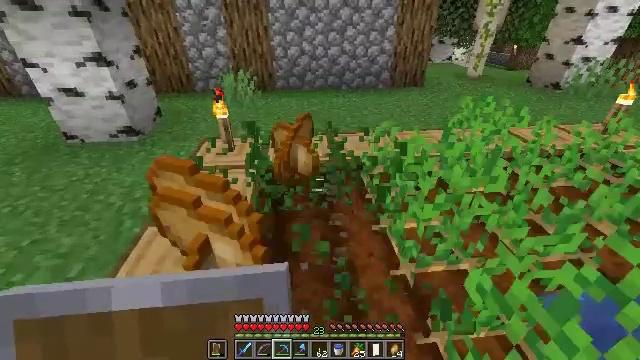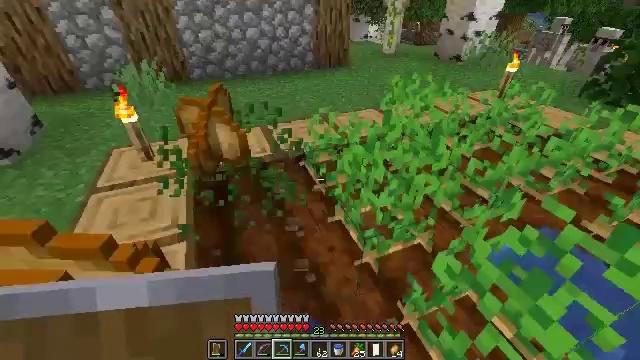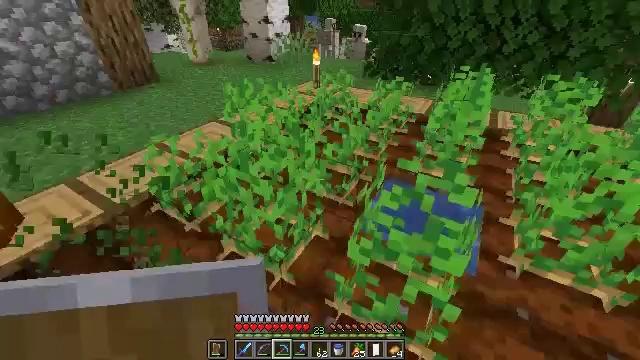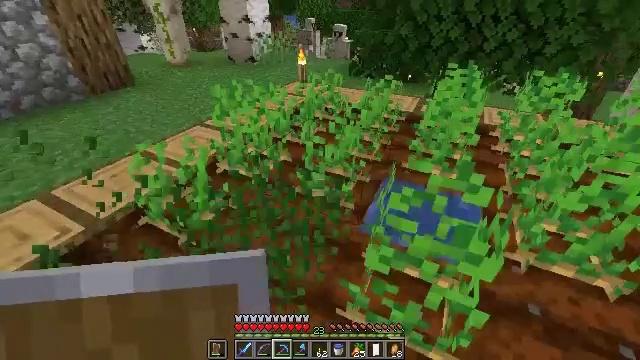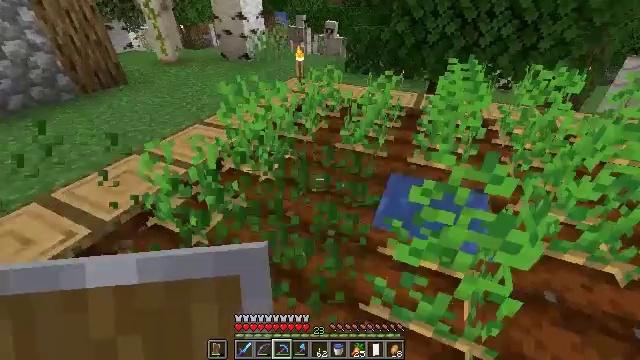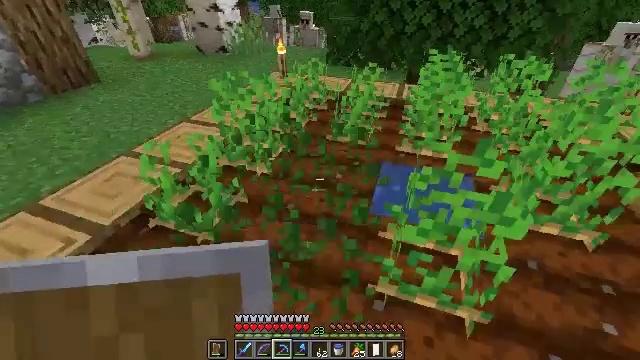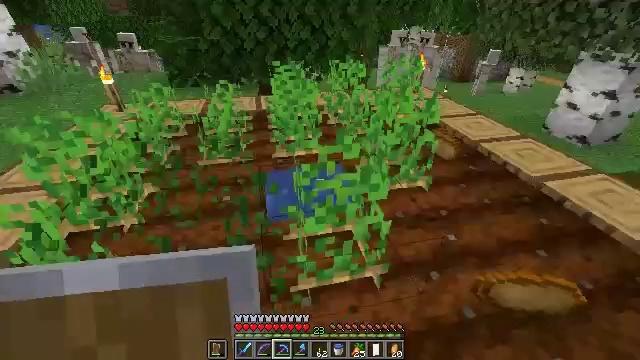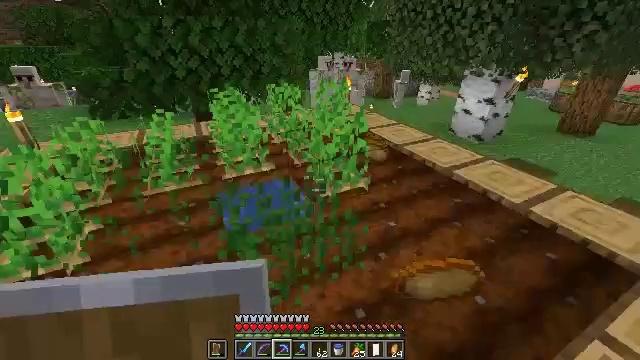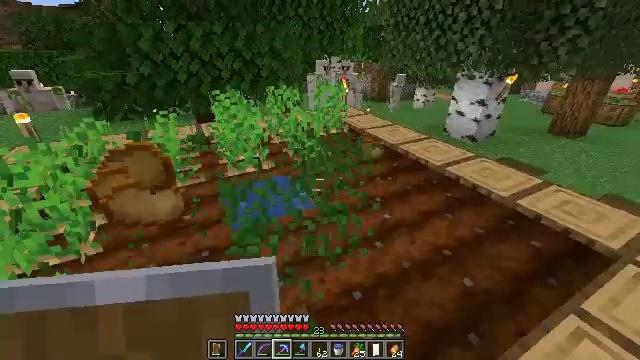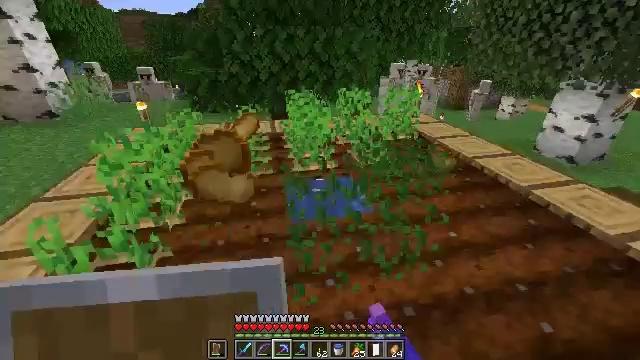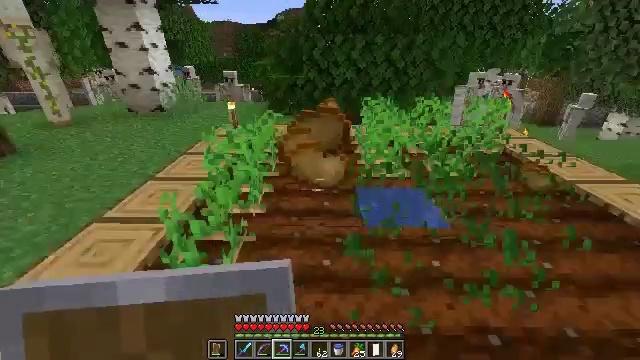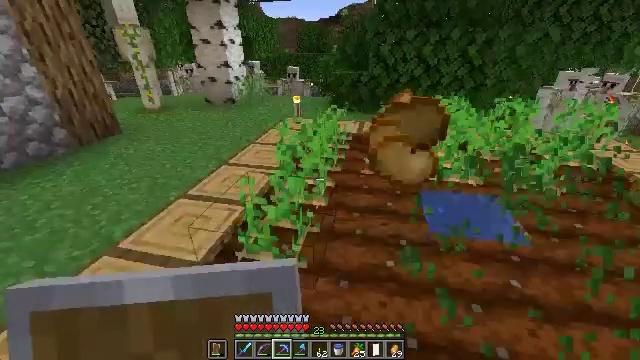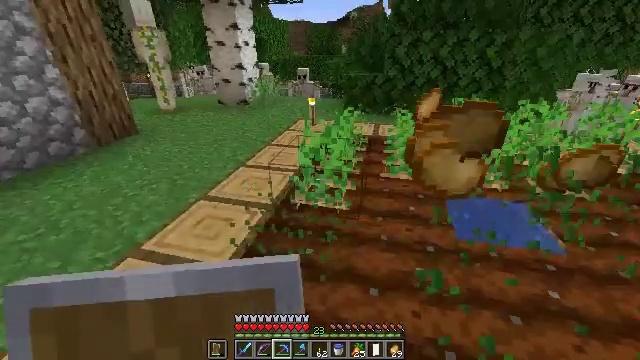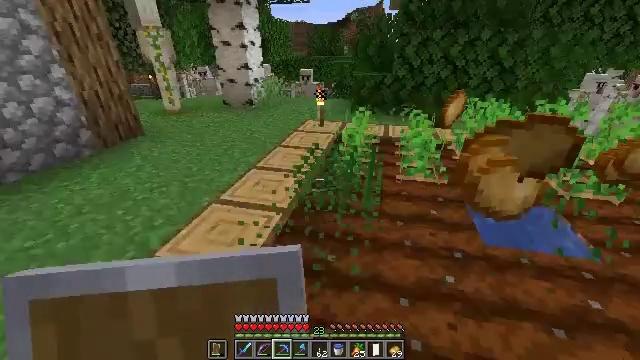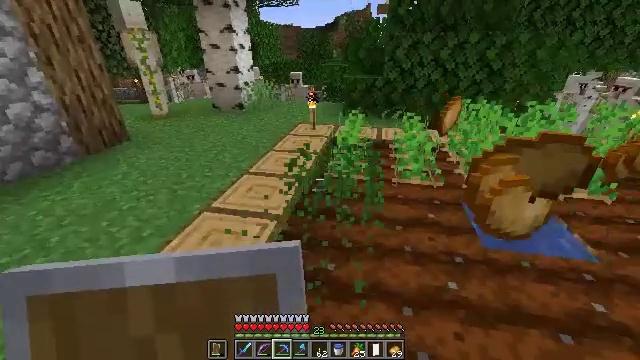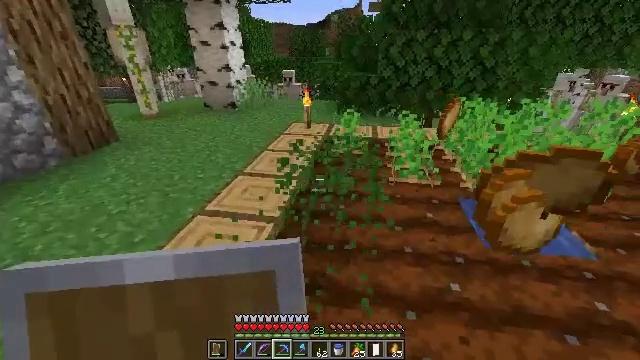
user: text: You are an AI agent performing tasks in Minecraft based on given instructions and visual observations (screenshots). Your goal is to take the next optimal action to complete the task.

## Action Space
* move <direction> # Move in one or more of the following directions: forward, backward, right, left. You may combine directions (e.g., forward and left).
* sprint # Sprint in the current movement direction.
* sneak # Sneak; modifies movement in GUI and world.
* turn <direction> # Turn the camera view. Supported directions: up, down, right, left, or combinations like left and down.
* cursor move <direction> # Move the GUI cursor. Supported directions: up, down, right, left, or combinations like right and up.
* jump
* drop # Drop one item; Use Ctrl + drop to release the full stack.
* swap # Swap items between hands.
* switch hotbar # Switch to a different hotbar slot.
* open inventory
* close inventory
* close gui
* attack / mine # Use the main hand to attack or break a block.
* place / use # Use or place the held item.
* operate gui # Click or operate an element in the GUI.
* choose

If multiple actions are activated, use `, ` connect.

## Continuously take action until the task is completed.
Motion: motion action
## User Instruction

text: Mine potatoes from the farmland.
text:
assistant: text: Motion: move forward and move left, turn right and down
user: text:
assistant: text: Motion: move forward and move left, turn right
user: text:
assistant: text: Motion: move forward and move left, turn right, attack / mine
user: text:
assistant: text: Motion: move back and move left, turn right, attack / mine
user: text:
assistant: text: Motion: move back and move left, turn right and down
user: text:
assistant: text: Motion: move back, turn right and up
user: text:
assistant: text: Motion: move back, turn right and up, attack / mine
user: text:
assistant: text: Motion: attack / mine
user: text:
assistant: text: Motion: move left, turn left, attack / mine
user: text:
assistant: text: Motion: move left, turn left and up, attack / mine
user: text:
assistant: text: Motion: move left, turn left
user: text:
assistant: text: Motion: move forward and move left, turn left, attack / mine
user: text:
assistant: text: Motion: move forward and move left, attack / mine
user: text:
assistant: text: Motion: move forward, turn right, attack / mine
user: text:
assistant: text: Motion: move forward, turn right, attack / mine
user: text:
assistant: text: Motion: move forward, turn right and up, attack / mine
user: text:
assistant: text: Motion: move forward, turn right and up, attack / mine
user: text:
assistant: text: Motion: move forward, turn right, attack / mine
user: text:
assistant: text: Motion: move forward, turn right and down, attack / mine
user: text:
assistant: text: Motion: move forward and move left, turn right and down, attack / mine
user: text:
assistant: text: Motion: move forward and move left, turn right, attack / mine
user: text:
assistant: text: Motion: move forward and move left, turn right, attack / mine
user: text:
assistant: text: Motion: move forward and move left, attack / mine
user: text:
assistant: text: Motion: move forward, turn right and up
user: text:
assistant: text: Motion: move forward, turn right
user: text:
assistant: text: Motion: move forward and move left, attack / mine
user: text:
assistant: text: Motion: move forward and move left, turn right, attack / mine
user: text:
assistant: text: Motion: move forward, turn right and down, attack / mine
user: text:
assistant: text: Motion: move forward, turn down
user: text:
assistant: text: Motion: move forward, turn down